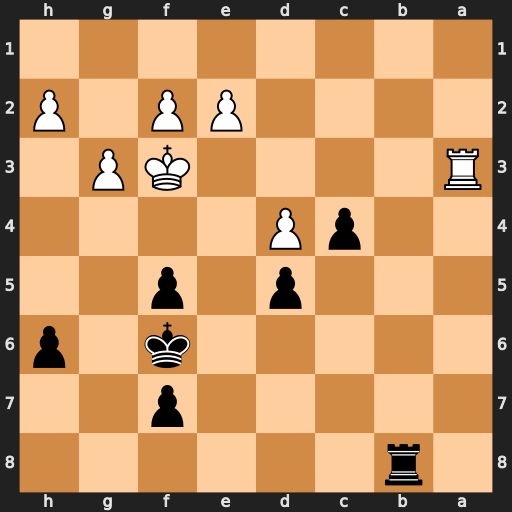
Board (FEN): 1r6/5p2/5k1p/3p1p2/2pP4/R4KP1/4PP1P/8
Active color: b
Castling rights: -
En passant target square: -
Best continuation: Rb3+ Rxb3 cxb3 Ke3 b2